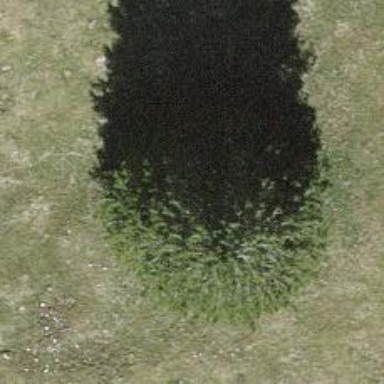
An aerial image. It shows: Needle-leaved tree in nature.